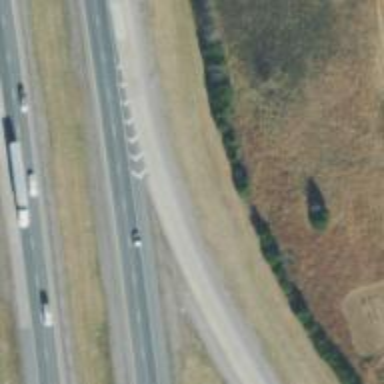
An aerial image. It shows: Motorway link.